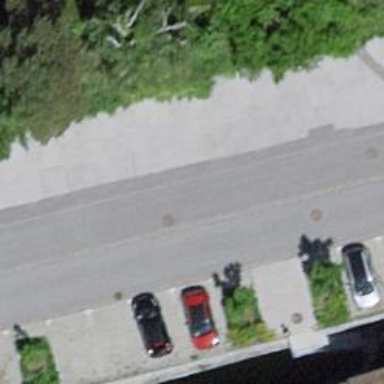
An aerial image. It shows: Sidewalk.